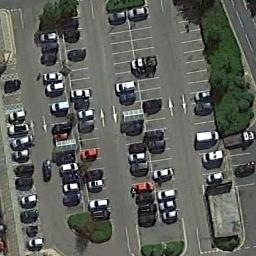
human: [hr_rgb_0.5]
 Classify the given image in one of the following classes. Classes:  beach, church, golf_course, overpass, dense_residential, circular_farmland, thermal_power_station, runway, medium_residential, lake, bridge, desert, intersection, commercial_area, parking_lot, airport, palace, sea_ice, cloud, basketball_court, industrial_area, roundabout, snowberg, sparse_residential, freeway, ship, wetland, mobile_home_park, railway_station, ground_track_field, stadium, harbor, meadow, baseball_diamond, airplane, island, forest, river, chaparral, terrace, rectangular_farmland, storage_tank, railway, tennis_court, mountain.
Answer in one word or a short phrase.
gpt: parking_lot